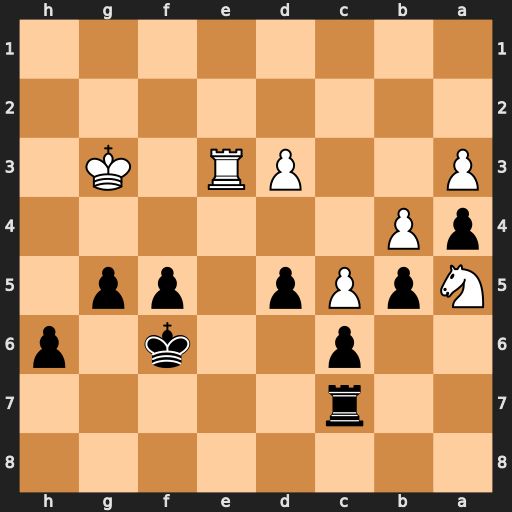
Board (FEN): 8/2r5/2p2k1p/NpPp1pp1/pP6/P2PR1K1/8/8
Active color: b
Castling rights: -
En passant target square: -
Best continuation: f4+ Kf2 fxe3+